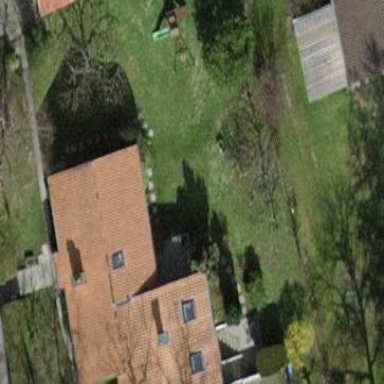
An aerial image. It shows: Garden surrounded by fence.